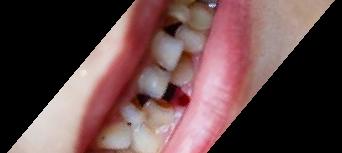
Condition: hypodontia